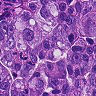
Metastatic tissue present: yes